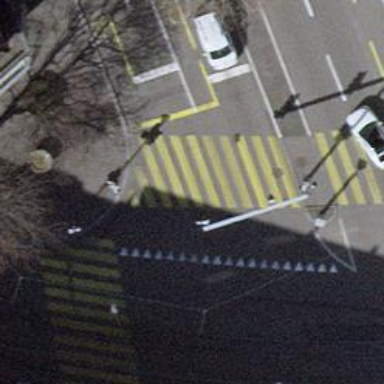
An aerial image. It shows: Zebra crossing with traffic signals.